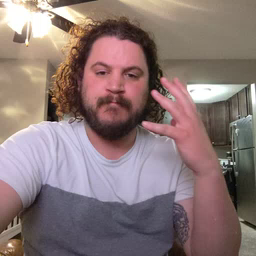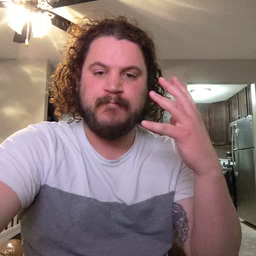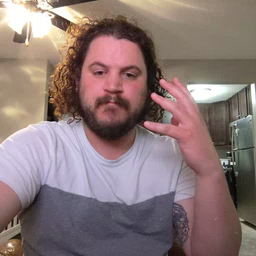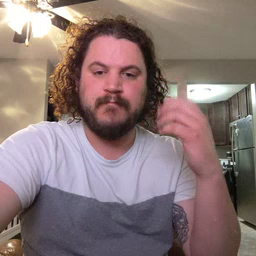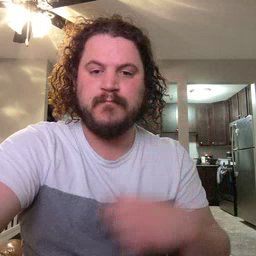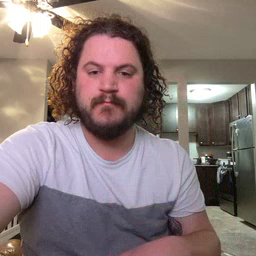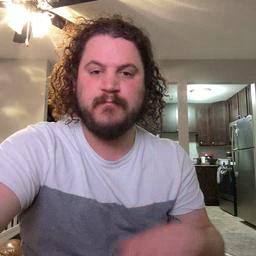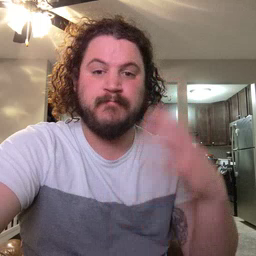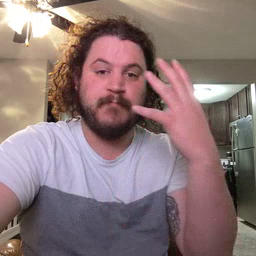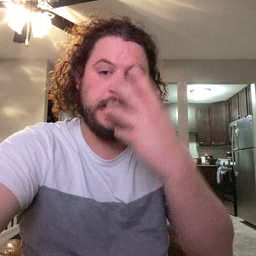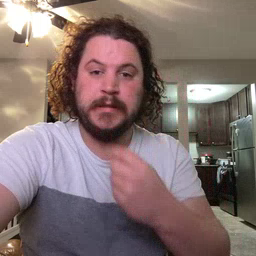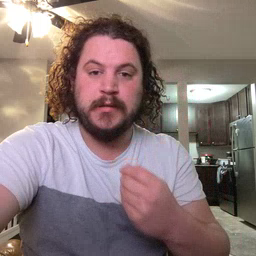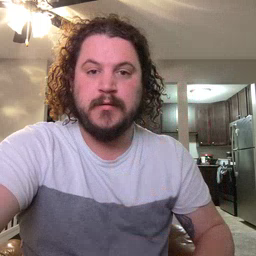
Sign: pretty